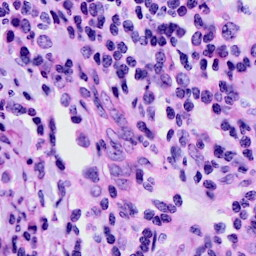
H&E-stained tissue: Cervix